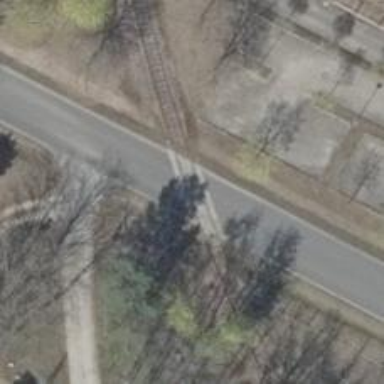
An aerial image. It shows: Level crossing along the railway.